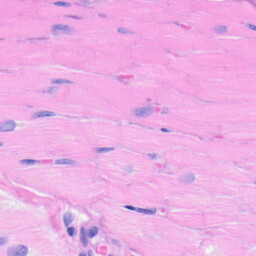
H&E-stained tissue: Heart